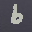
Label: 6